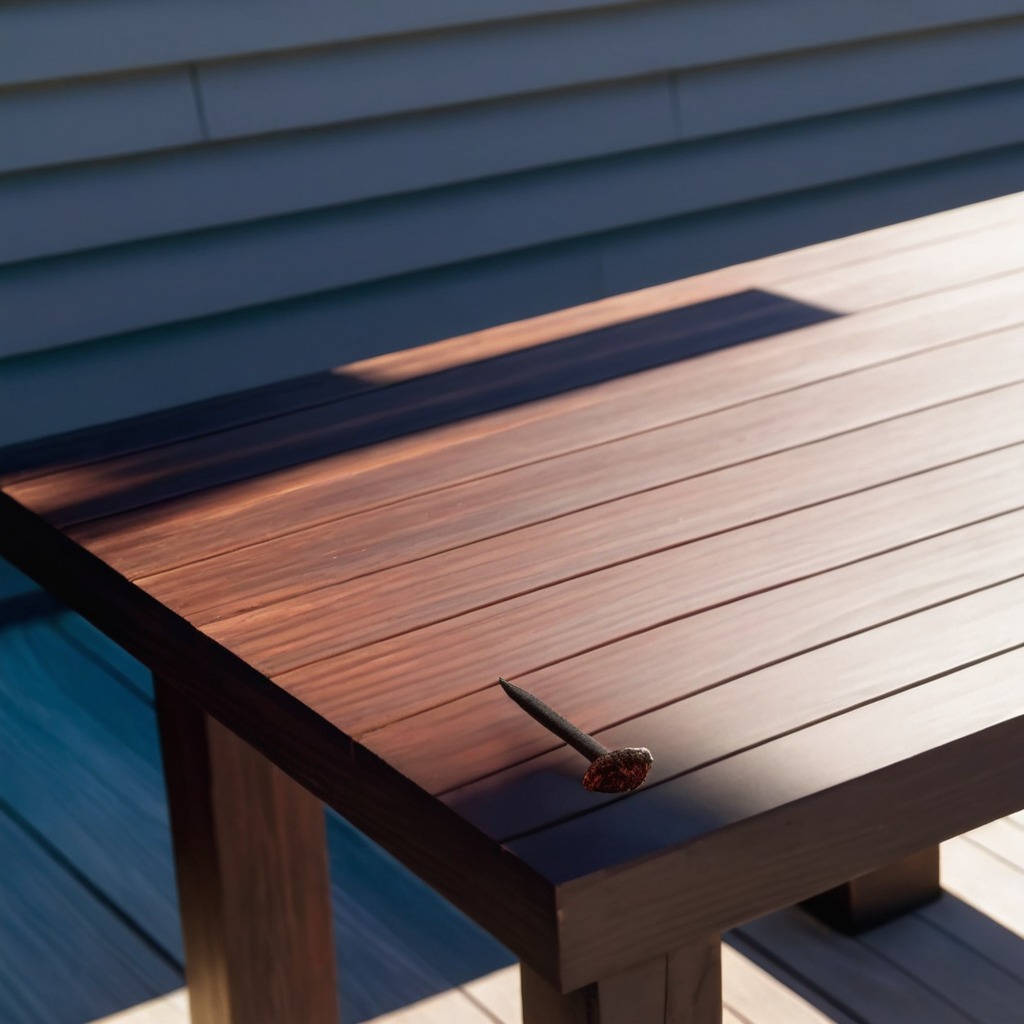
A nail is lying on the wooden table.